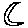
Label: moon